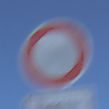
Verkehrszeichen: VerbotFahrzeugeAllerArt
Zusatzzeichen unten: BesondereFahrzeugeUndTransportgueter11
Umgebung: Outdoor, Nature
Tageszeit: MorningAfternoon
Wetter: PartlyCloudy
Licht: Natural
Jahreszeit: NotSpecified
Kontrast: HighContrast